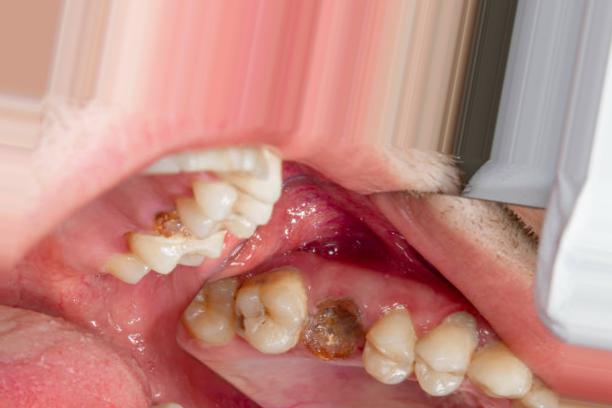
Condition: Caries